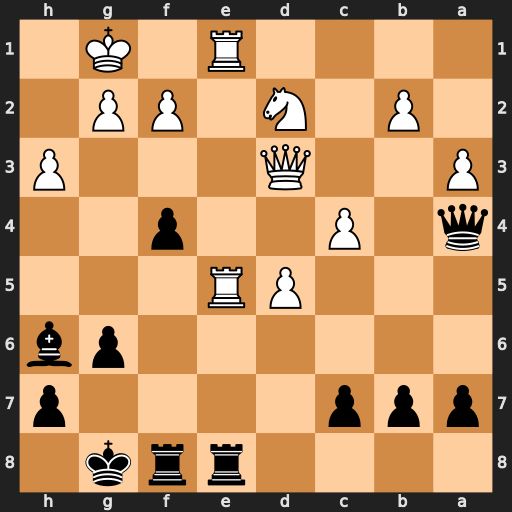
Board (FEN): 4rrk1/ppp4p/6pb/3PR3/q1P2p2/P2Q3P/1P1N1PP1/4R1K1
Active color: b
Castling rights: -
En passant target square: -
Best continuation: Rxe5 Rxe5 Qd1+ Kh2 f3